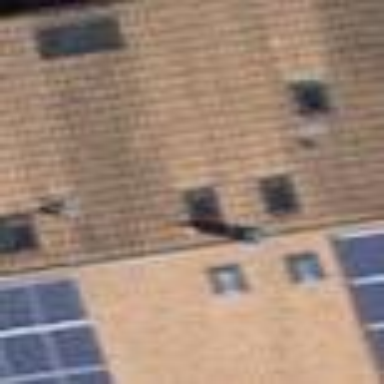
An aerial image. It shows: Residential building.